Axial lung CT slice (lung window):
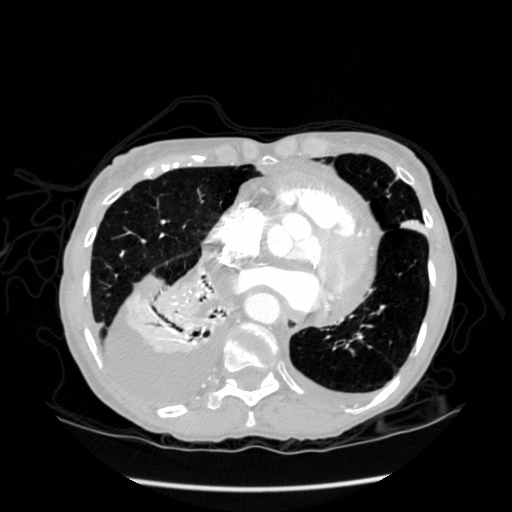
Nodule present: no